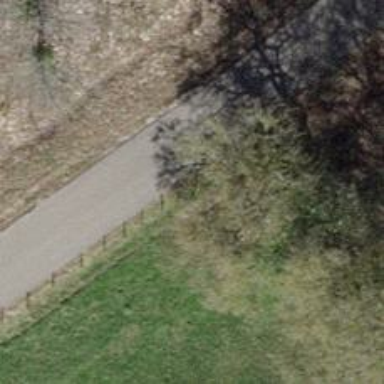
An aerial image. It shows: Fence.